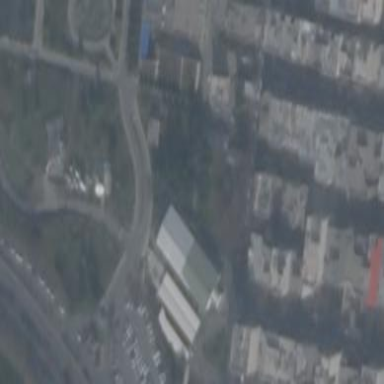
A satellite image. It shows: Parking area.